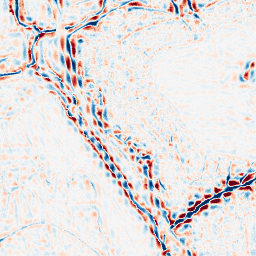
Category: wavelet
Decomposition family: wavelet_biorthogonal
Decomposition parameters: wavelet: bior3.5
level: 3
Upsampling method: sinc_hamming
Upsampling parameters: scale: 2
kernel_size: 16
Upsampling scale: 2